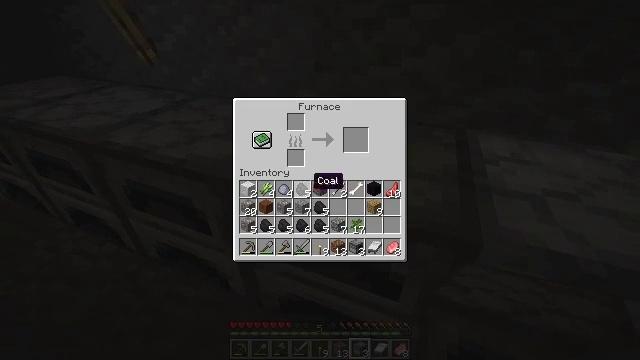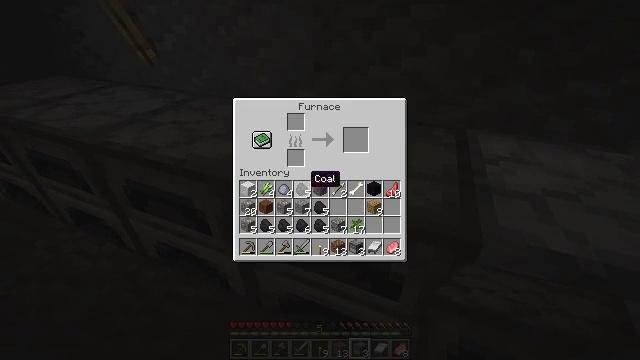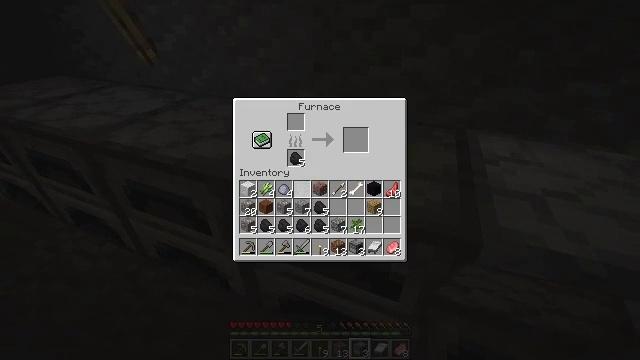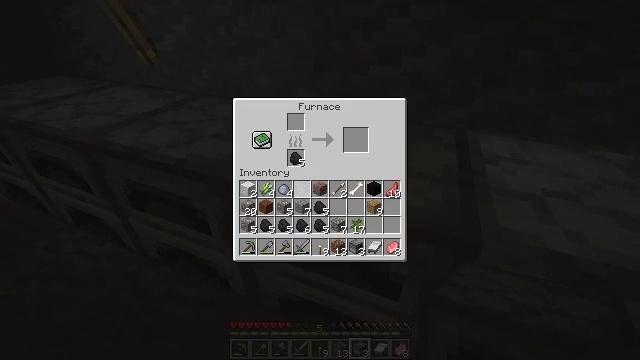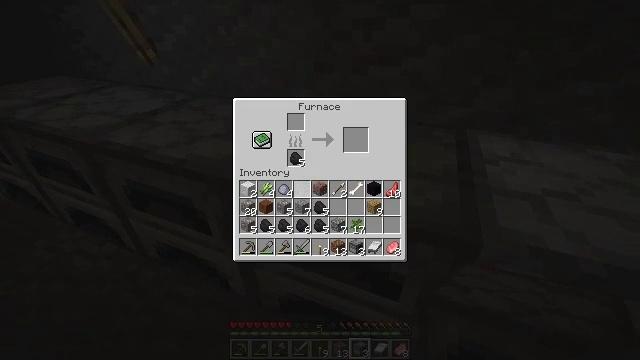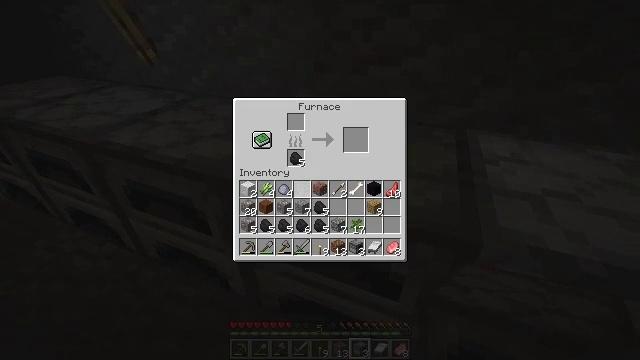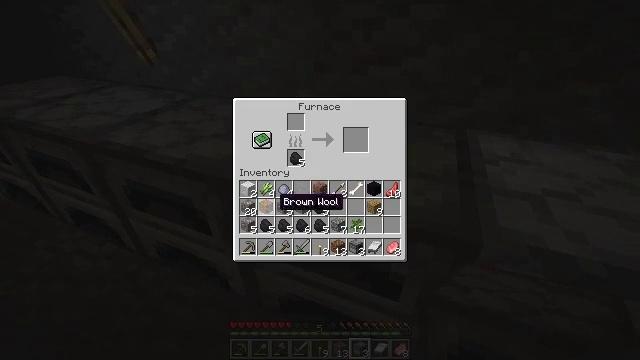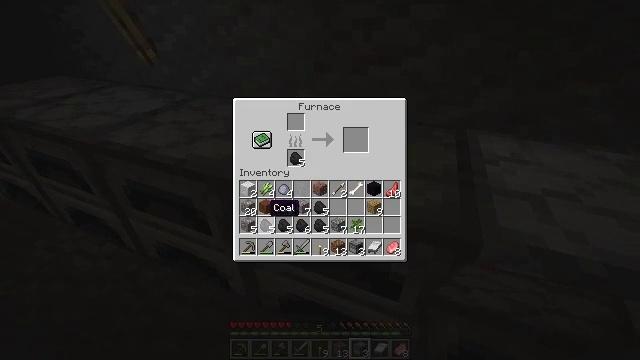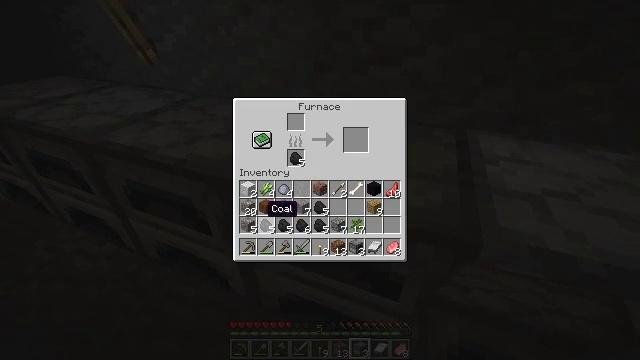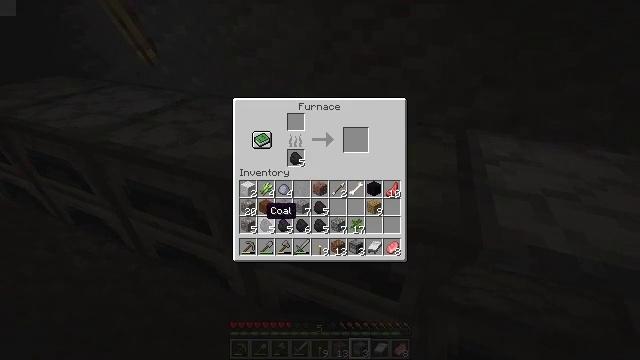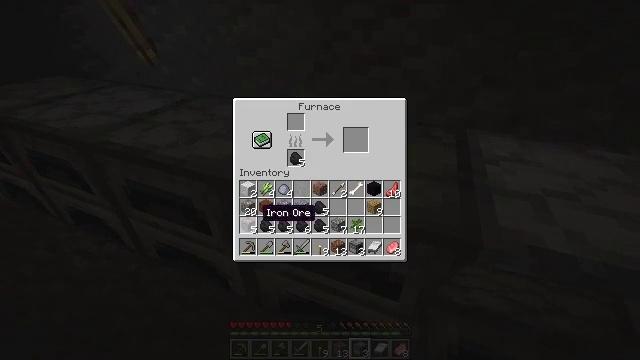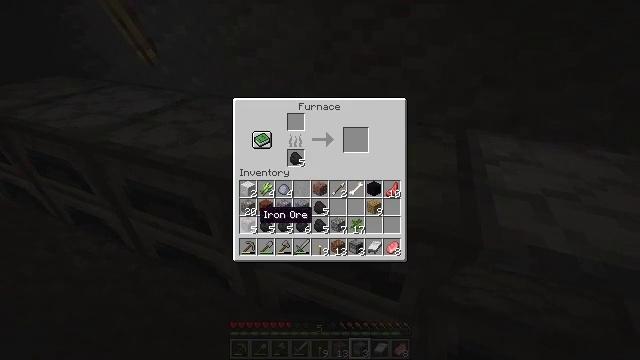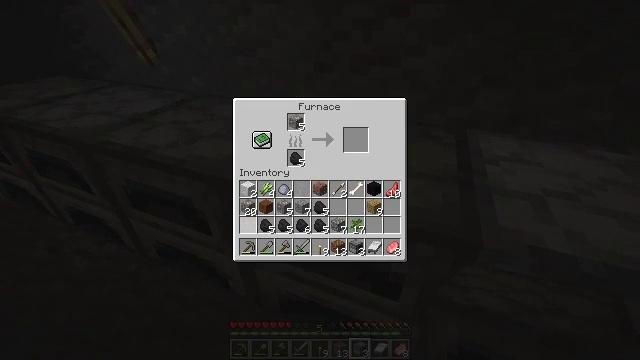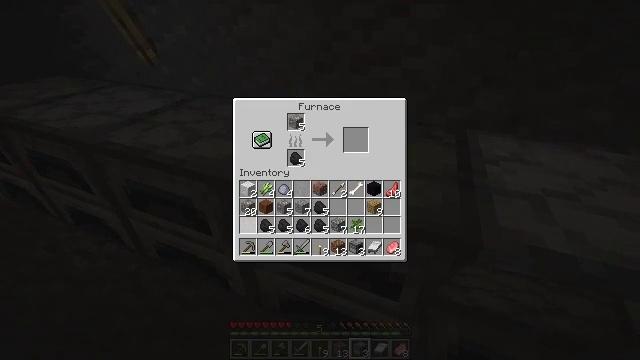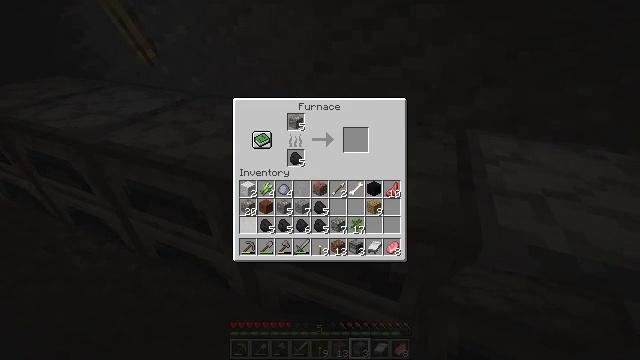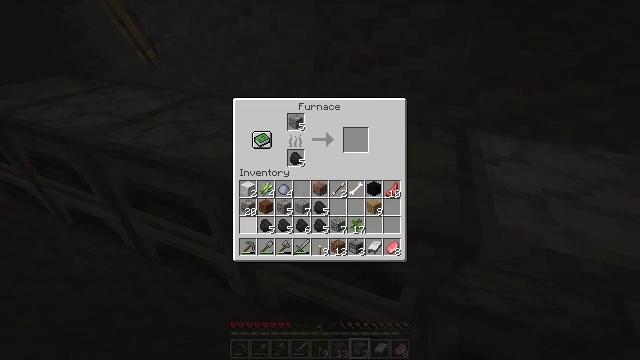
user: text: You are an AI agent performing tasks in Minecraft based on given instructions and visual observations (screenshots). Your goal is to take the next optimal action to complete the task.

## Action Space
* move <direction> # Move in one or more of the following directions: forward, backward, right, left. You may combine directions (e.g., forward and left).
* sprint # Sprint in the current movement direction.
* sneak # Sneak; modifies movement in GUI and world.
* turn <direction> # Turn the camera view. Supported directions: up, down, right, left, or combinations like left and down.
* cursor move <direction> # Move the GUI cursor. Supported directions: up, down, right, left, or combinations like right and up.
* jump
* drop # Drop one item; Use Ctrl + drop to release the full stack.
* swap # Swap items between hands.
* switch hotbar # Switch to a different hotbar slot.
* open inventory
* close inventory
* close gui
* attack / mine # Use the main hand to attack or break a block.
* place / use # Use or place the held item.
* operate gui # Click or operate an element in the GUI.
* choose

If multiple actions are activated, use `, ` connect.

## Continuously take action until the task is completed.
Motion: motion action
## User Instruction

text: Remove a sugar cane from the inventory.
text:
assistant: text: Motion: sneak
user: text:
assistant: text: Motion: sneak, choose
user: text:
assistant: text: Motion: sneak, choose
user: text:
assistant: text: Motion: sneak, choose
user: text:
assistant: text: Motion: sneak, cursor move left and down
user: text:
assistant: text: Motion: sneak, cursor move left and down
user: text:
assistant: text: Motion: sneak, cursor move left
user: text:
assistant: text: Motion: sneak
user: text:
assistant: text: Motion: sneak
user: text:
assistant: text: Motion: sneak
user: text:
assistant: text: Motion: sneak
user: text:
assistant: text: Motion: sneak, choose
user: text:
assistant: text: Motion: sneak, choose
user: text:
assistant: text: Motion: sneak, choose
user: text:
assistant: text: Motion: sneak
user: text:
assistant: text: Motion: sneak
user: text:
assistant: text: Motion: sneak
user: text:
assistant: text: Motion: no_op
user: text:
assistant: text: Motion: close gui
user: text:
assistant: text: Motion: turn left and up
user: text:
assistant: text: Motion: turn left and up
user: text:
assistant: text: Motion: turn left
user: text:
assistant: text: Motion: no_op
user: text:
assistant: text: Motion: no_op
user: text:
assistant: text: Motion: move left
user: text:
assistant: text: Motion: move left
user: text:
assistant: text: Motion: move left
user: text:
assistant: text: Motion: no_op
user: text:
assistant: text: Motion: no_op
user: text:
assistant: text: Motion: use / place